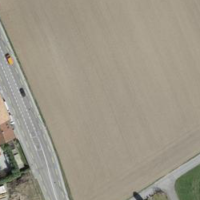
EUNIS habitat code: 54
Species observed at this site:
Urtica dioica